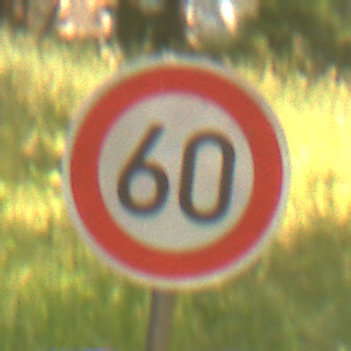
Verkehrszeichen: Geschwindigkeit60
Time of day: Midday
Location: Outdoor (Nature)
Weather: PartlyCloudy
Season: NotSpecified
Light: Natural